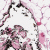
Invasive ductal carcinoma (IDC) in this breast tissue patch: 0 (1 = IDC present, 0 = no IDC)